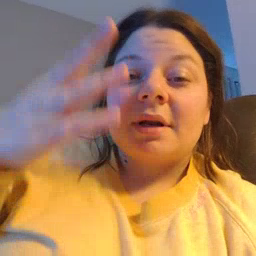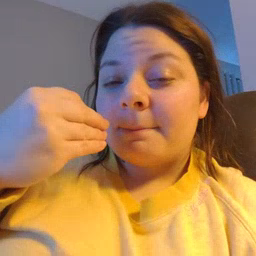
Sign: nap